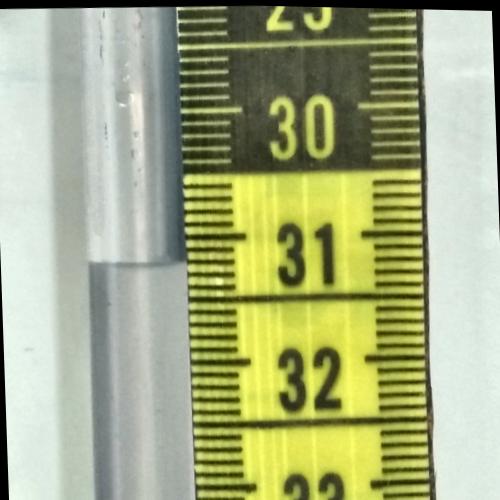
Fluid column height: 31.2 cm